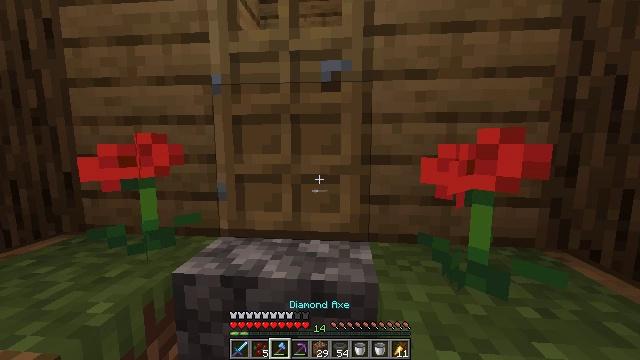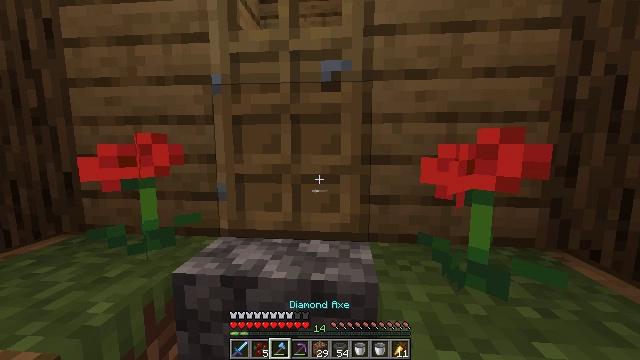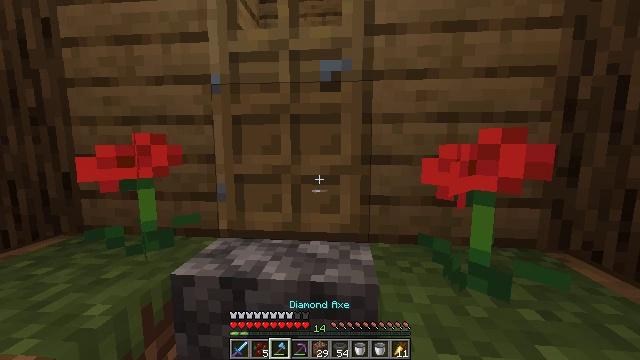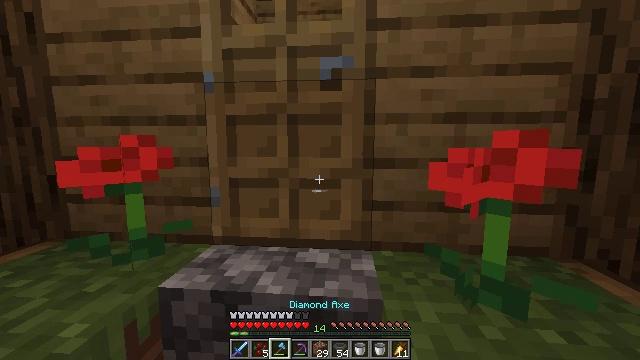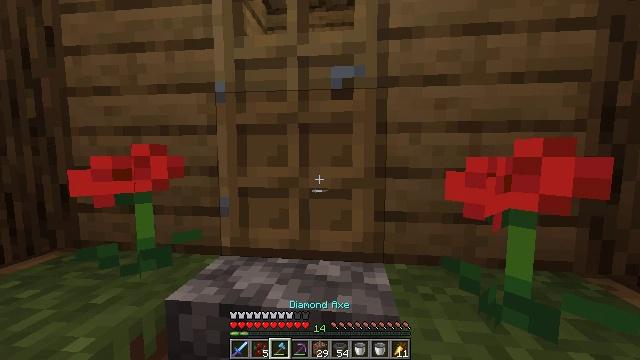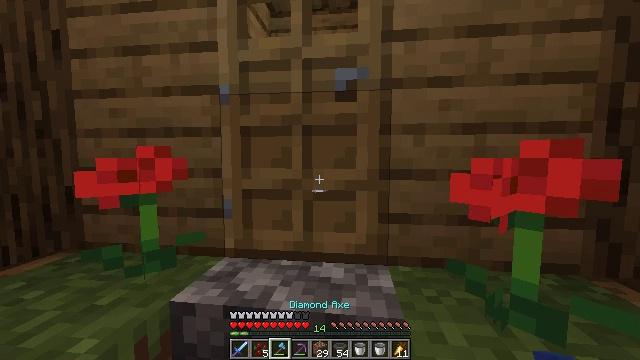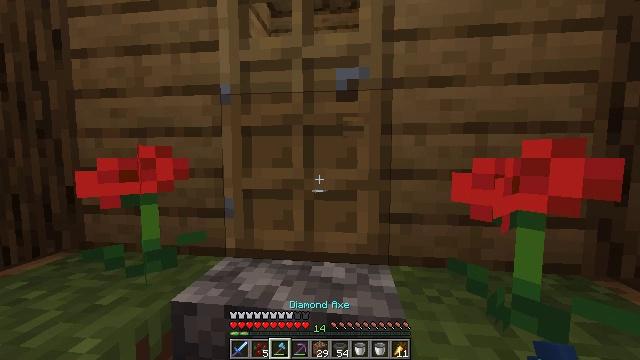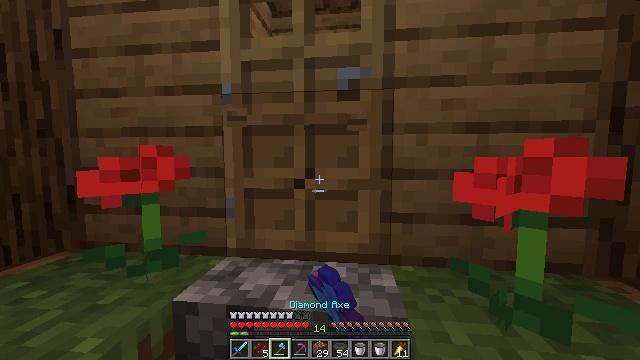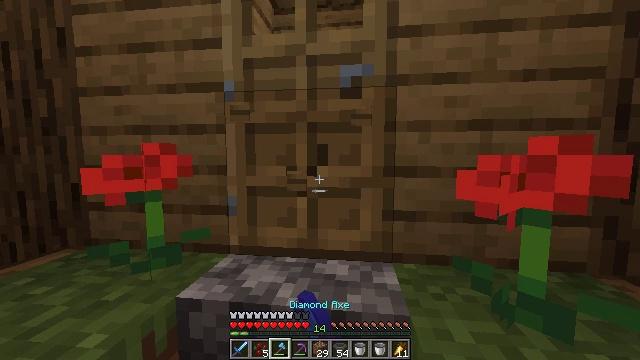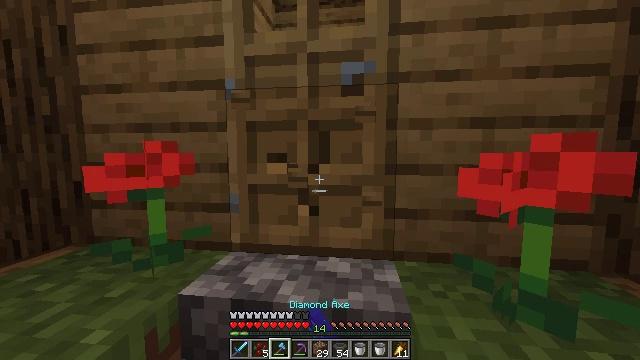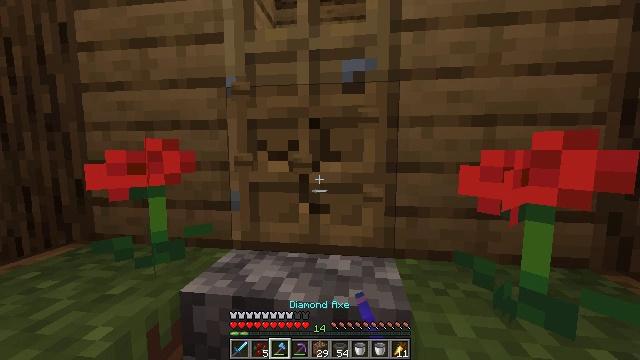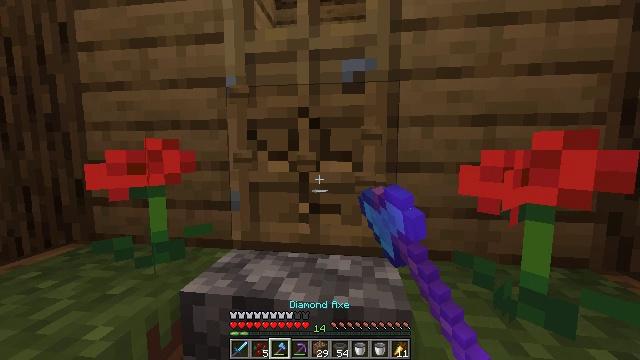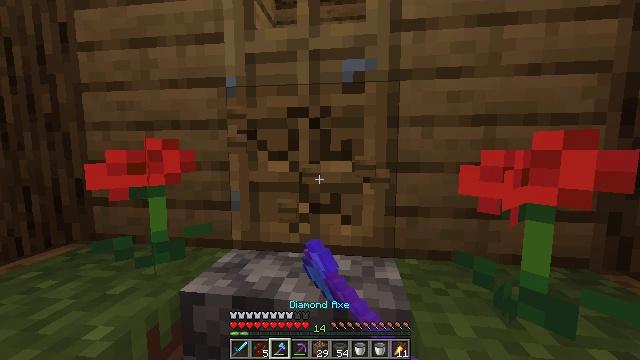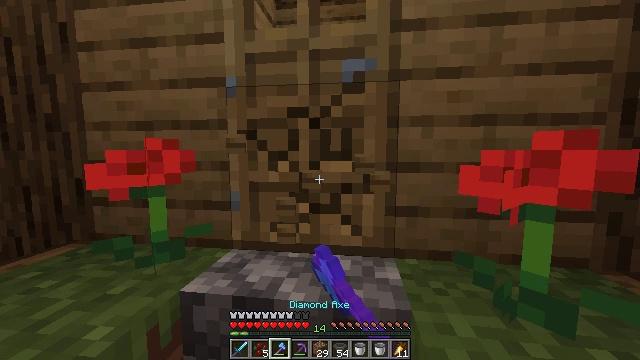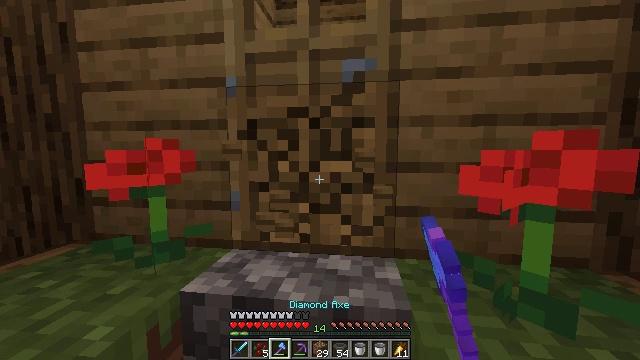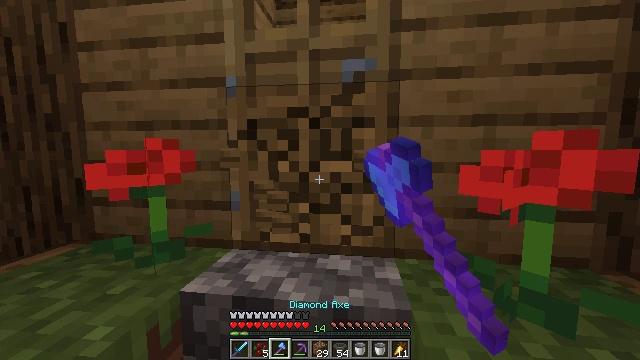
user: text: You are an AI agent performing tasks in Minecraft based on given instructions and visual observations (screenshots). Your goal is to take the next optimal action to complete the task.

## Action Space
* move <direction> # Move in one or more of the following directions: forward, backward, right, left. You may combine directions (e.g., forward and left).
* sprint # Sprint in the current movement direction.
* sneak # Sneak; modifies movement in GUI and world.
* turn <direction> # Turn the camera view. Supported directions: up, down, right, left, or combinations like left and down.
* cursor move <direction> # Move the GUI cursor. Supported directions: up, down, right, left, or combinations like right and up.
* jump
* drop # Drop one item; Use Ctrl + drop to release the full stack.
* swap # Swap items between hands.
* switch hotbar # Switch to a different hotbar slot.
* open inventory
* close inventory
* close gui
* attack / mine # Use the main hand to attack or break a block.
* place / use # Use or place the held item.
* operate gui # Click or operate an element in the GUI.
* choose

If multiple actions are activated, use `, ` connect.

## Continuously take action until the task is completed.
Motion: motion action
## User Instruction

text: Break the oak door to remove it.
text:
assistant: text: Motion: no_op
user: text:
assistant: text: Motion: move forward
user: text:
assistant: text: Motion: move forward
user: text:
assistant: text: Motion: move forward, turn left and up
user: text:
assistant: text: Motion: no_op
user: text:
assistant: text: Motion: attack / mine
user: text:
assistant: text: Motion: attack / mine
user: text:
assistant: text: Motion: attack / mine
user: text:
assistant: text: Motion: attack / mine
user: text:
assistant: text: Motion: attack / mine
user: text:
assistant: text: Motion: attack / mine
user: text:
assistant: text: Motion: attack / mine
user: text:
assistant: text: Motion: attack / mine
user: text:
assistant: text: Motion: attack / mine
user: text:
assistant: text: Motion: attack / mine
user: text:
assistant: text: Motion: attack / mine
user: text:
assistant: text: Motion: attack / mine
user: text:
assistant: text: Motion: attack / mine
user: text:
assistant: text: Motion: attack / mine
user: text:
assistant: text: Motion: attack / mine
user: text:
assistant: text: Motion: attack / mine
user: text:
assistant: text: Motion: attack / mine